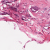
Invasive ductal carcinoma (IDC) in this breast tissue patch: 0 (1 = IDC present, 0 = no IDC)